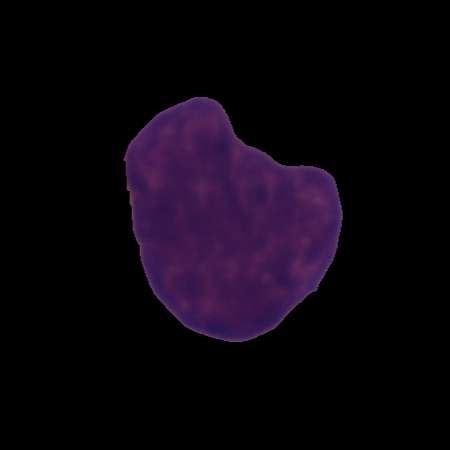
Label: cancer